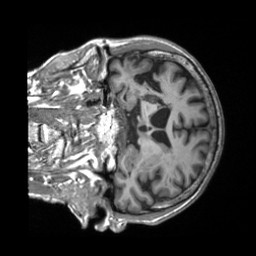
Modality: T1w
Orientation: coronal
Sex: male
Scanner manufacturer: siemens
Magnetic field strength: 3 T
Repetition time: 2.3 s
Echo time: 0.00226 s